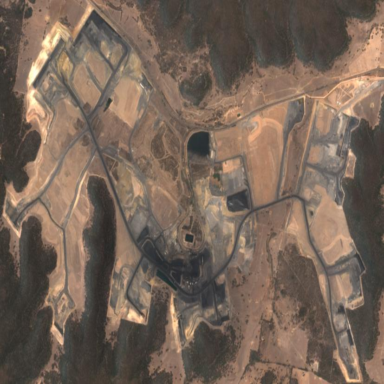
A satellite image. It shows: Industrial area used for mining.